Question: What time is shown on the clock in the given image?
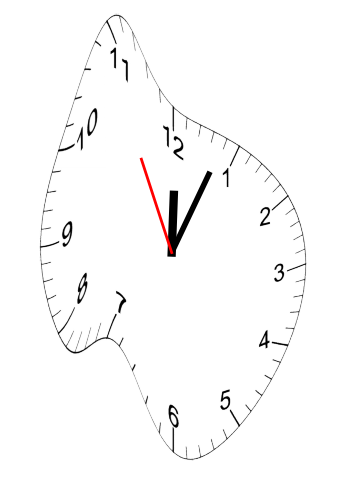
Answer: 12:03:55